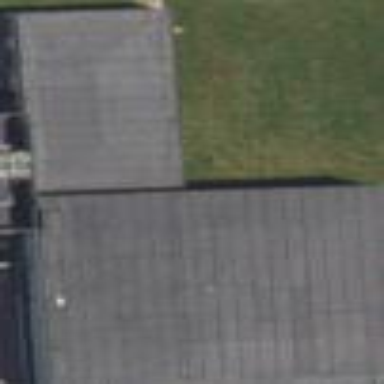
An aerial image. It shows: Part of building.